Field crop: maize
Growth stage: 2
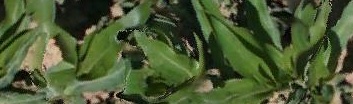
Species: maize